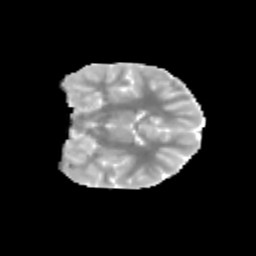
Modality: MD
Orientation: coronal
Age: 12
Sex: female
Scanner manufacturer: siemens
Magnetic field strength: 3 T
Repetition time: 3.8 s
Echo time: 0.07 s